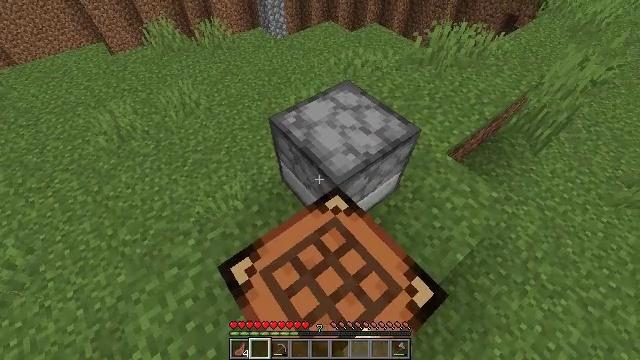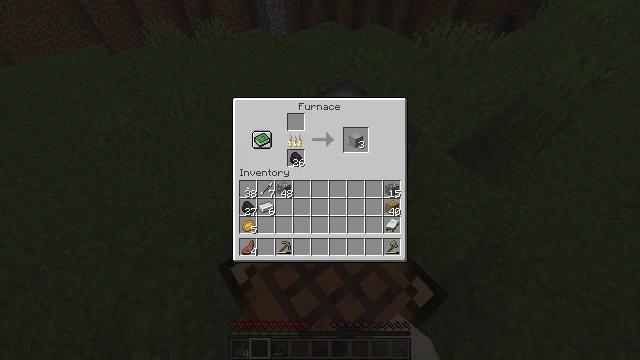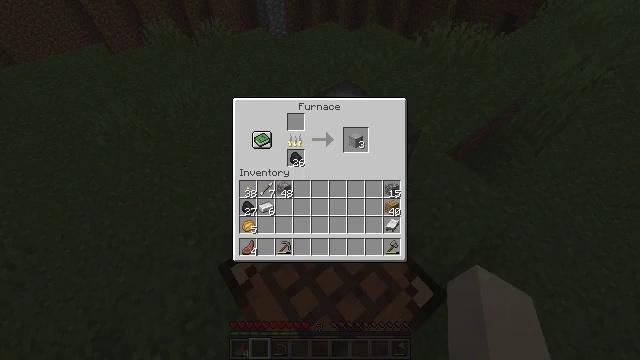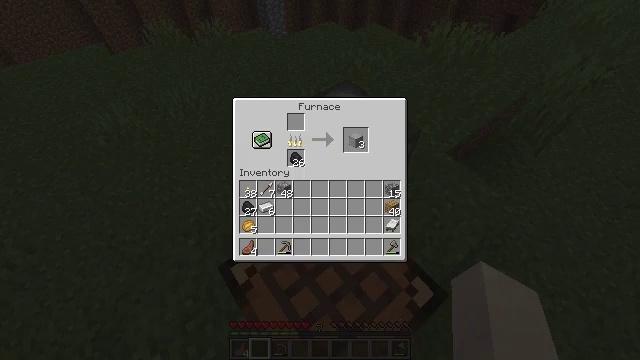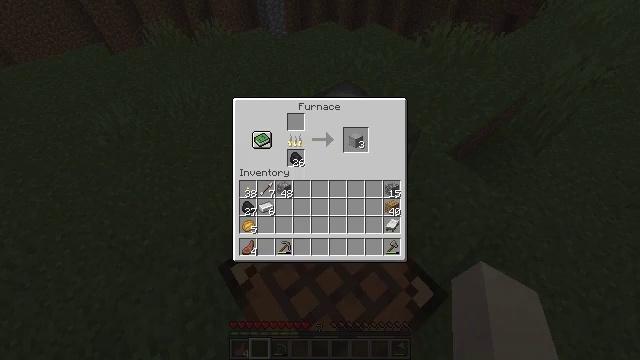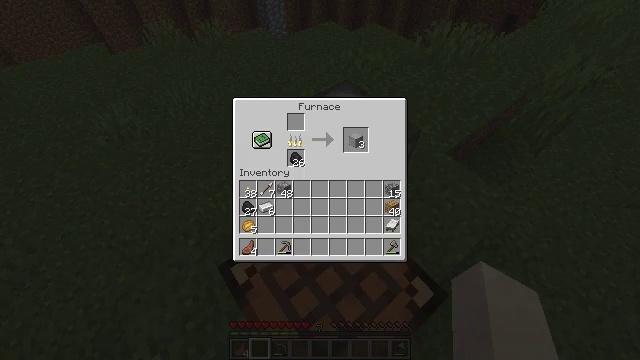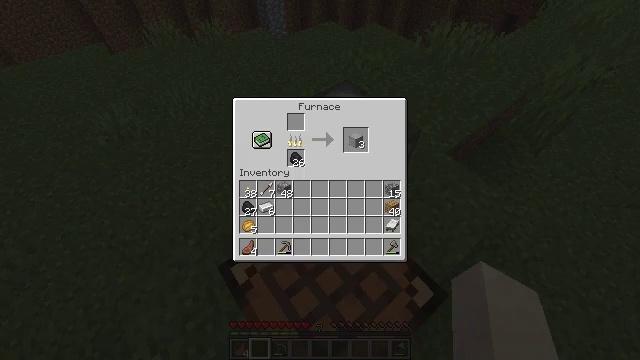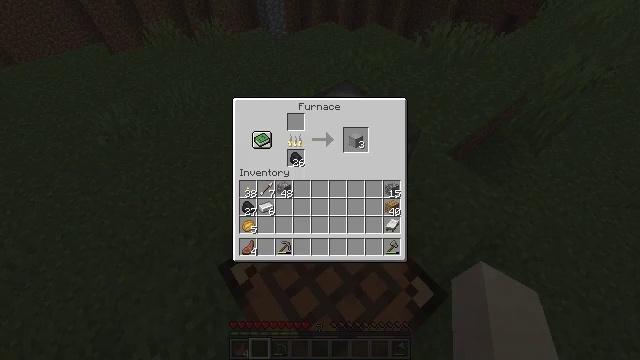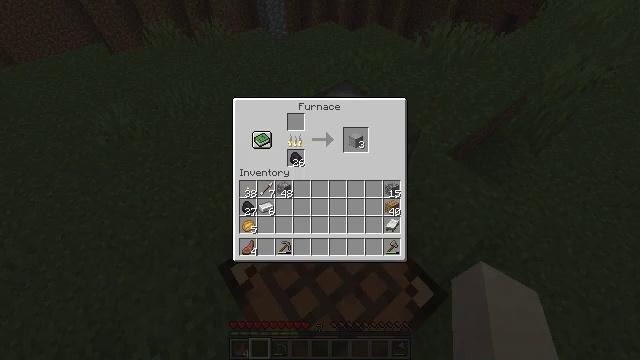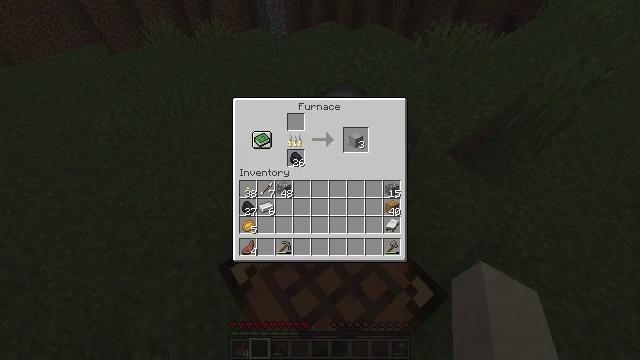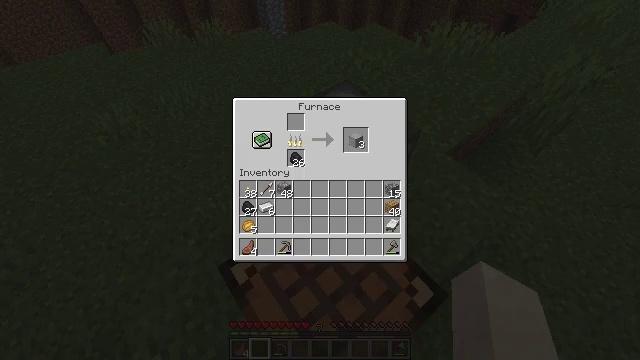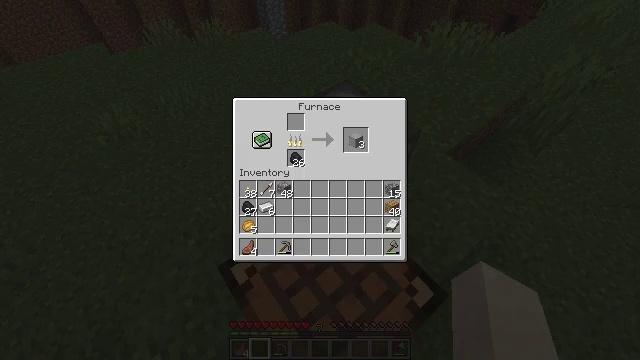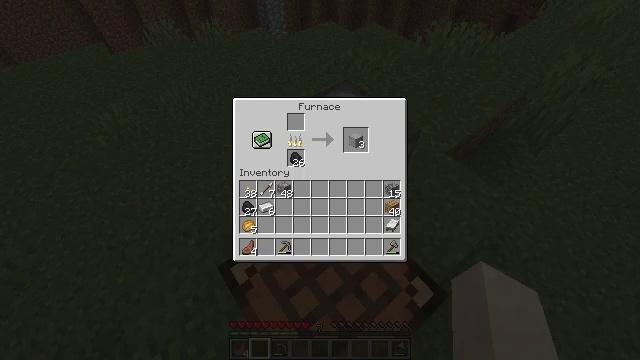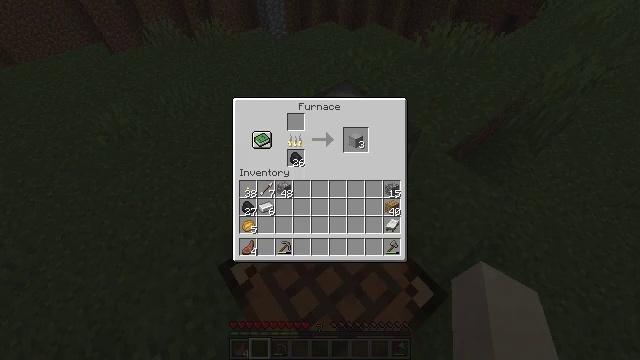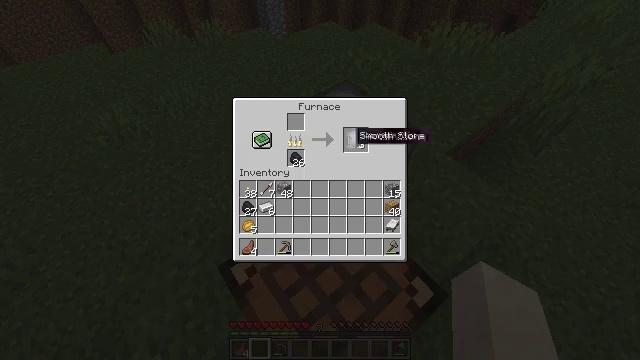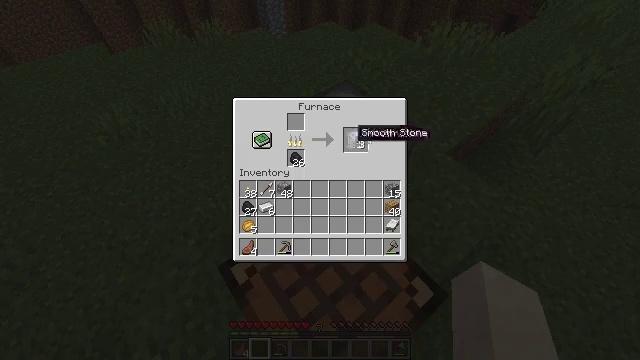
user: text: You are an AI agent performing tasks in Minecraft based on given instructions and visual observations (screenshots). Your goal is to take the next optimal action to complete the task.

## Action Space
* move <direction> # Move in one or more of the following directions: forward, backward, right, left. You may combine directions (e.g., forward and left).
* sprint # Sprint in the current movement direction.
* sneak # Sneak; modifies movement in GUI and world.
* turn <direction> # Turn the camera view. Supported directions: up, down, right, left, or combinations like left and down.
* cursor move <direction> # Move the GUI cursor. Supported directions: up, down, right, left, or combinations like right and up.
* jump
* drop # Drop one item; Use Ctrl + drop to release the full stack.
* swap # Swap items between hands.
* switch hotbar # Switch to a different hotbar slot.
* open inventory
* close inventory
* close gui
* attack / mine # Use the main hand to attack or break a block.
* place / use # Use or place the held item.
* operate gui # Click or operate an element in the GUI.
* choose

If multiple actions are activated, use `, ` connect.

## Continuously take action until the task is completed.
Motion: motion action
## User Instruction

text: Make smooth stone by smelting regular stone.
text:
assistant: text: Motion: no_op
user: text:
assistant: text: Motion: no_op
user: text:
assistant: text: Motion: no_op
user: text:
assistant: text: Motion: no_op
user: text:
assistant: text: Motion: no_op
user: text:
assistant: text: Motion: no_op
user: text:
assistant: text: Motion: cursor move up
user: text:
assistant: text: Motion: cursor move up
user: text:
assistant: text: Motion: no_op
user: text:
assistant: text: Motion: no_op
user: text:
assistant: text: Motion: no_op
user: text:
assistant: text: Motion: no_op
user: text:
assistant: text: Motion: sneak
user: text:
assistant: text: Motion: sneak
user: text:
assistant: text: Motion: sneak
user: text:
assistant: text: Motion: sneak
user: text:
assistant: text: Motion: sneak
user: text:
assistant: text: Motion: sneak
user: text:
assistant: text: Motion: sneak, operate gui
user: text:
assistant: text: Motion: sneak, operate gui
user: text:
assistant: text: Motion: sneak
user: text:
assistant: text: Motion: sneak
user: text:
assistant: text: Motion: sneak
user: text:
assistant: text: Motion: sneak